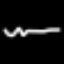
Label: squiggle